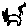
Label: cat